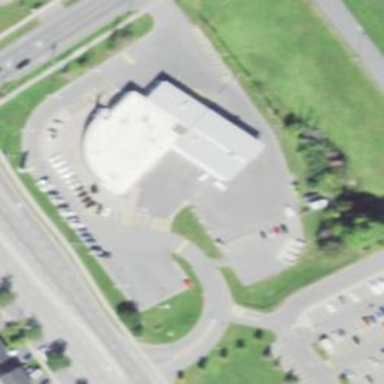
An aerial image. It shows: Retail area.